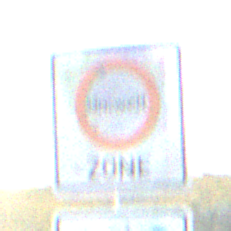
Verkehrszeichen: BeginnUmweltzone
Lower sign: FreistellungVomVerkehrsverbot1
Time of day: SunriseSunset
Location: Outdoor (Nature)
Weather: PartlyCloudy
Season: NotSpecified
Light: Natural